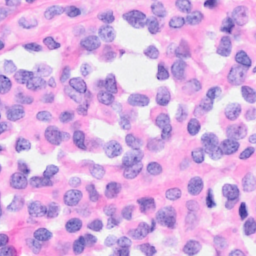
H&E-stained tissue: Breast